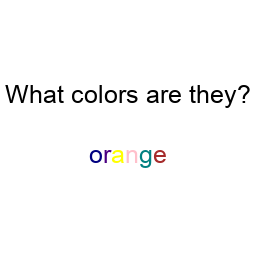
Color: navy, indigo, yellow, pink, teal, brown
Color name shown: orange
Background color: white
Question text color: black